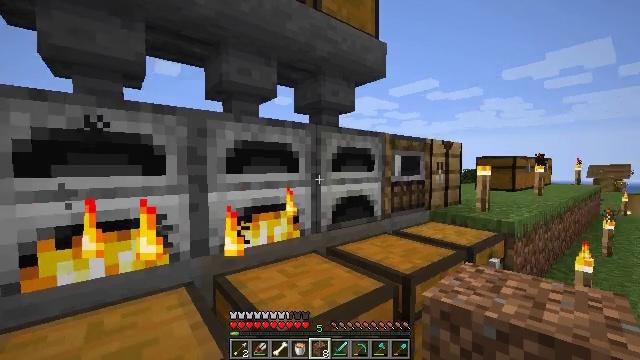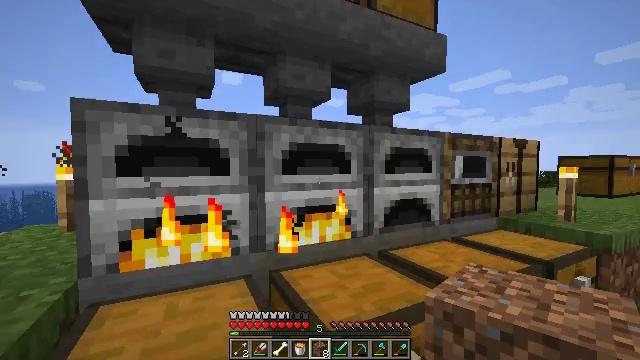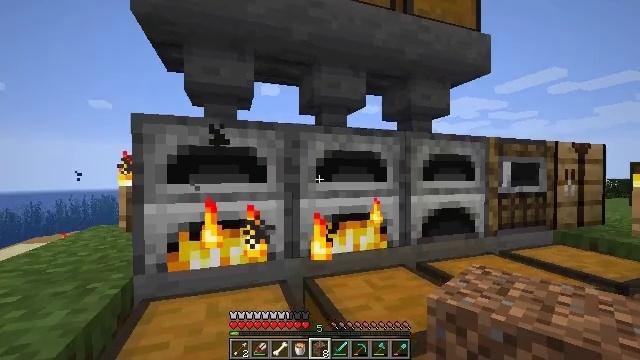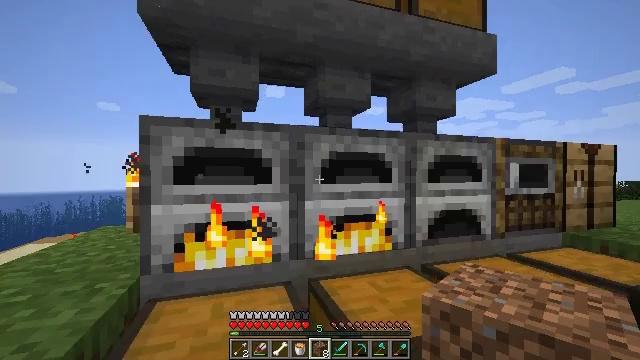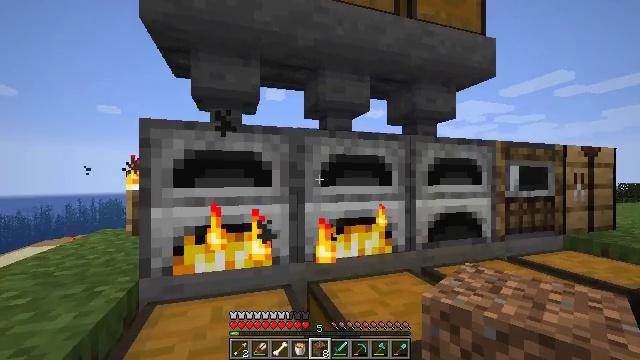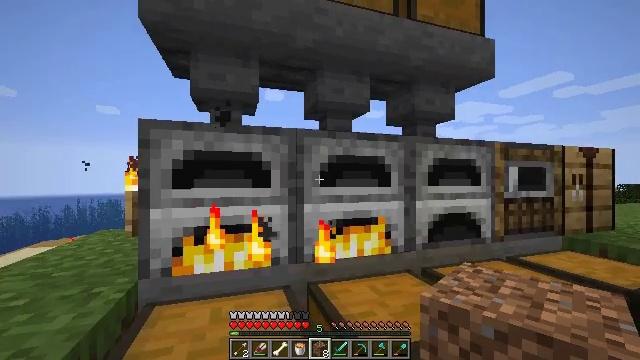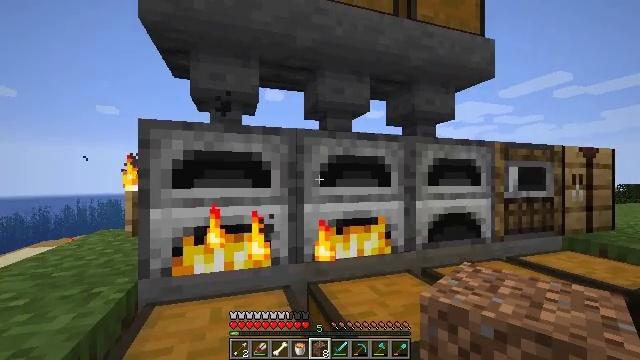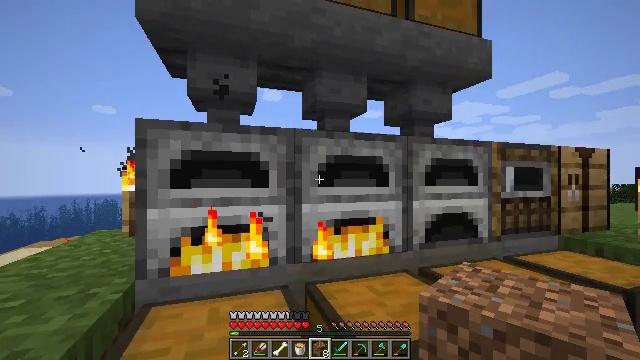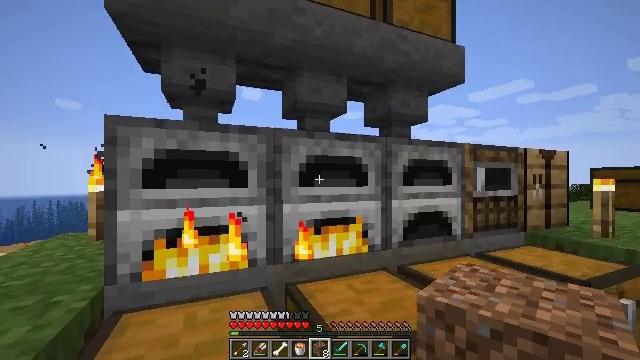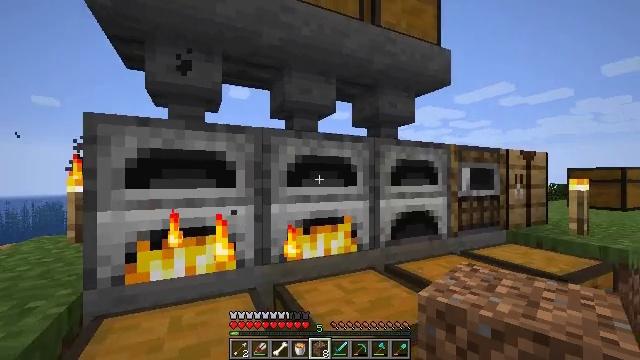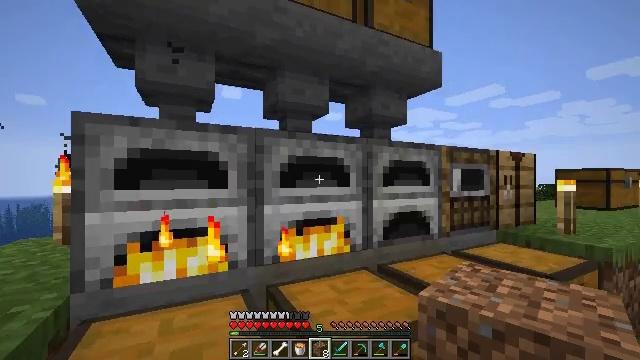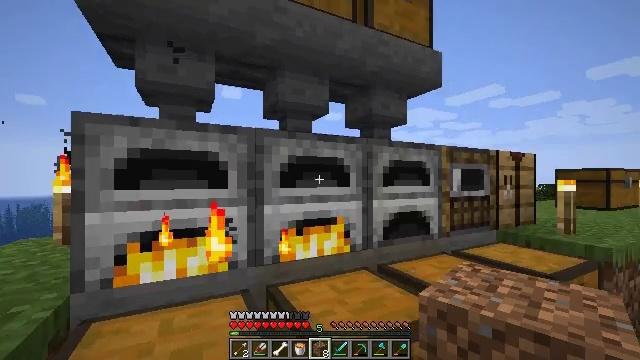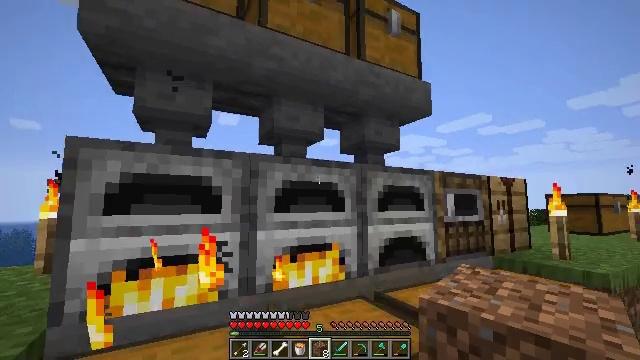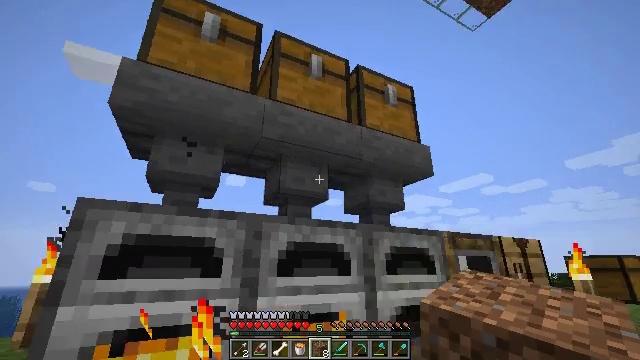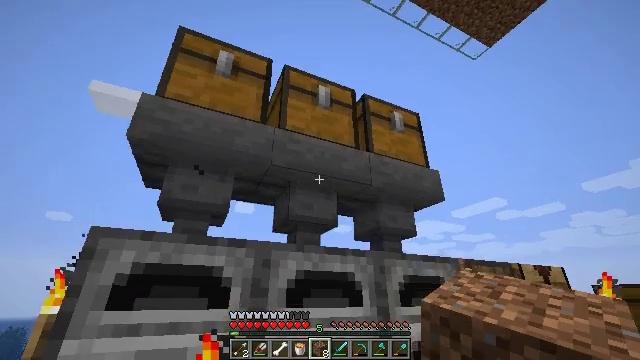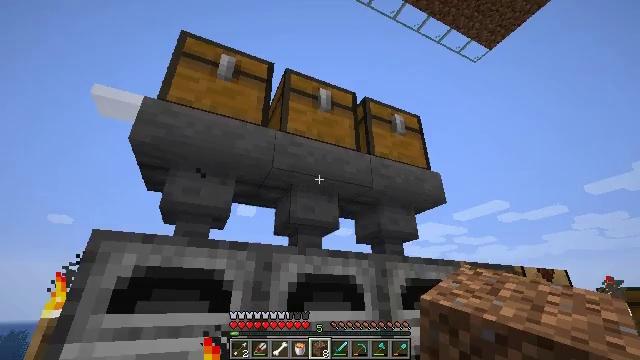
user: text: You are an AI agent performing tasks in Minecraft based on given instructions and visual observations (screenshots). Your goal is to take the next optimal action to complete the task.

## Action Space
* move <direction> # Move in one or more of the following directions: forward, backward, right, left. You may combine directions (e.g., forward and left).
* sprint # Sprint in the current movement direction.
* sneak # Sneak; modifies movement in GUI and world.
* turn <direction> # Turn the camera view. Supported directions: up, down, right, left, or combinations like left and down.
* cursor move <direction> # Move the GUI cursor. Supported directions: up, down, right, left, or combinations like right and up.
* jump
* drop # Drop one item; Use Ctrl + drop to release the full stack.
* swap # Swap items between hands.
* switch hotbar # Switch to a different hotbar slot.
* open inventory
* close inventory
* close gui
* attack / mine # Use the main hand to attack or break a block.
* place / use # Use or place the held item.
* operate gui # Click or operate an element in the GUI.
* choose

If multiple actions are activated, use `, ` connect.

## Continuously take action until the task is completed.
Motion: motion action
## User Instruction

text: Open your crafting table and make a redstone block.
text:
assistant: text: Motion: turn left
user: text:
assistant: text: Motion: turn left and up
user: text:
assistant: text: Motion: turn left
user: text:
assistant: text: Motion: no_op
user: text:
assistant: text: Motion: no_op
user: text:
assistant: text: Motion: no_op
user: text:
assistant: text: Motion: no_op
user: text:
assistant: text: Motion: turn right
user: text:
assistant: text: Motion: turn right
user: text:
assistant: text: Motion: turn right
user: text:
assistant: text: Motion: no_op
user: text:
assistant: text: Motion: turn right and up
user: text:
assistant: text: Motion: turn left and up
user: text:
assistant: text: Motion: turn left and up
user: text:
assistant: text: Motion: no_op
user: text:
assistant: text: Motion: no_op
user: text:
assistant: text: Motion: no_op
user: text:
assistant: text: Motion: no_op
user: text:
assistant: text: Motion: use / place
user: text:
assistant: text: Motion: use / place
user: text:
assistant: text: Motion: use / place
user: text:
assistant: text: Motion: use / place
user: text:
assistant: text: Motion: use / place
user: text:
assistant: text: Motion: open gui
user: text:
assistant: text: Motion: no_op
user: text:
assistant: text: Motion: no_op
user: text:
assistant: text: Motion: no_op
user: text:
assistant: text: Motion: no_op
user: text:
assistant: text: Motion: no_op
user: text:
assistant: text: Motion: no_op